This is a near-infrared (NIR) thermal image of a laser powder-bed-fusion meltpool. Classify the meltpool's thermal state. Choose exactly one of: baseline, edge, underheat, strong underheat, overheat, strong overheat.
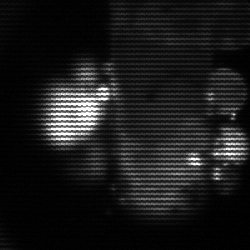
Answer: strong underheat